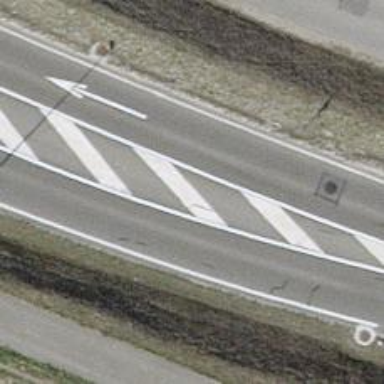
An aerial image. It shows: Secondary road with asphalt surface.